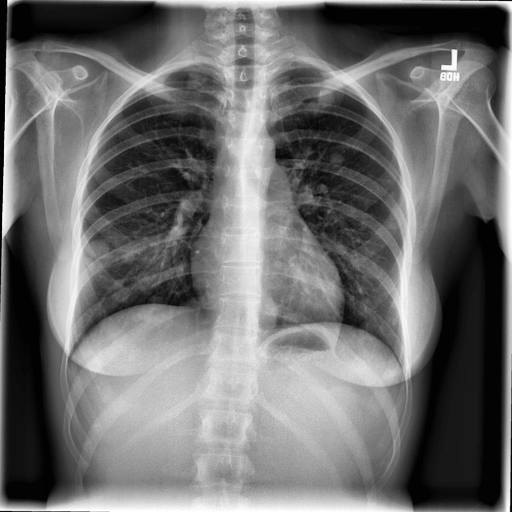
Finding: NORMAL